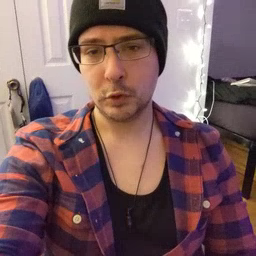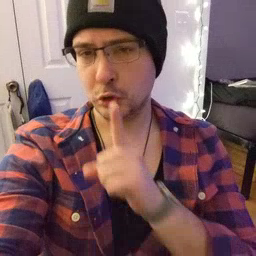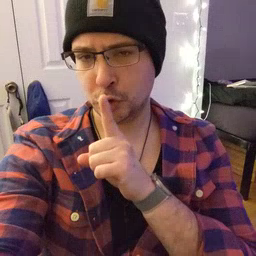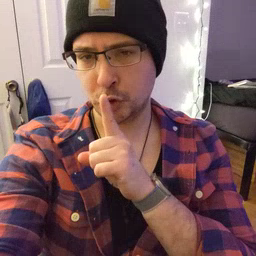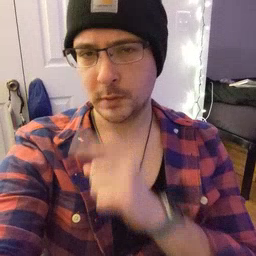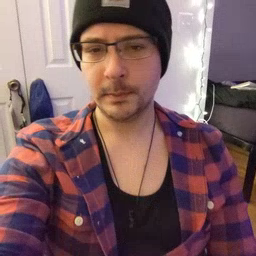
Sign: shhh